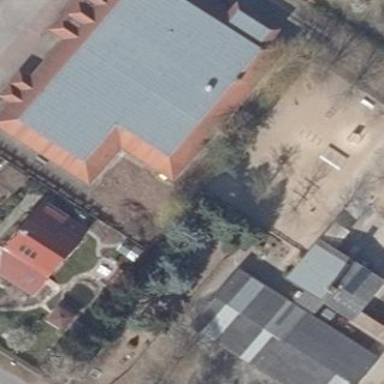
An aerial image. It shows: Kindergarten building.